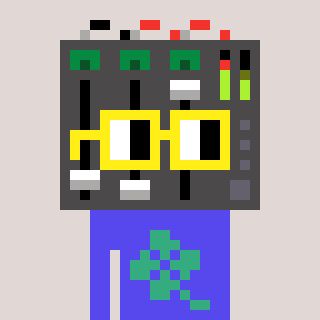
a pixel art character with square yellow glasses, a mixer-shaped head and a computerblue-colored body on a warm background